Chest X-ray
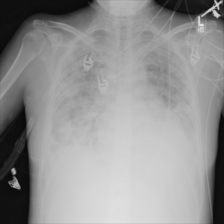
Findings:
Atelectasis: positive
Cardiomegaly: negative
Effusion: negative
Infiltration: positive
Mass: negative
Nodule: negative
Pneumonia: negative
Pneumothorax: negative
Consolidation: positive
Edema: negative
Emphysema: negative
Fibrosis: negative
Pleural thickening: negative
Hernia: negative